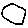
Label: circle